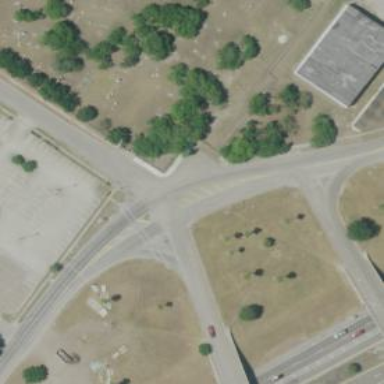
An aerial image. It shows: Memorial site with historic significance.